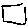
Label: square